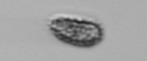
Label: Pseudochattonella_farcimen